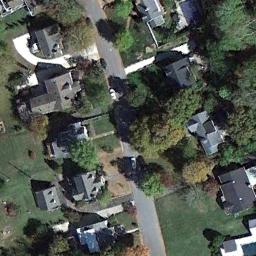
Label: medium_residential